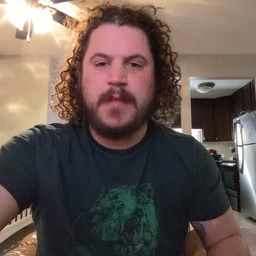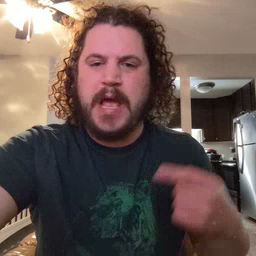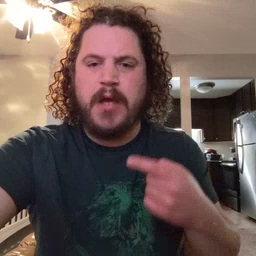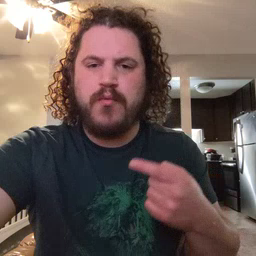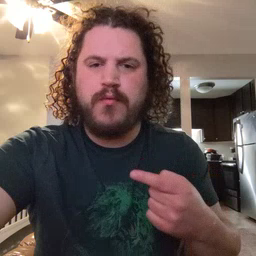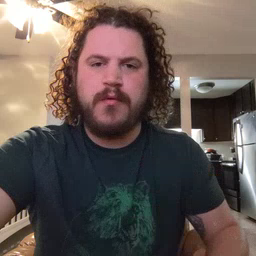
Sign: owie